Interaction volume radius: 5 \u00c5
Interaction volume height: 10 \u00c5
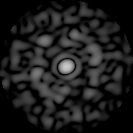
Disorder parameter: 0.8245